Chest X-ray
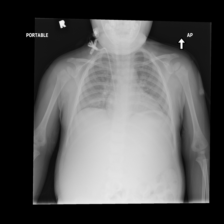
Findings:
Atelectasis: negative
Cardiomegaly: negative
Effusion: negative
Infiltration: negative
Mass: negative
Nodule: negative
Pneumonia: positive
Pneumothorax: negative
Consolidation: negative
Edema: negative
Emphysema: negative
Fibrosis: negative
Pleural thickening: negative
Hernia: negative